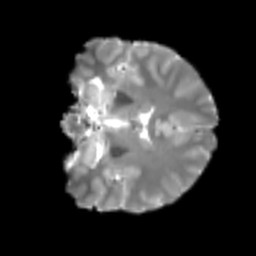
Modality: T2w
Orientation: coronal
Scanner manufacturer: siemens
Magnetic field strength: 3 T
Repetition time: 4 s
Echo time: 0.0594 s